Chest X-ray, PA view. Patient: 73 years old, sex F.
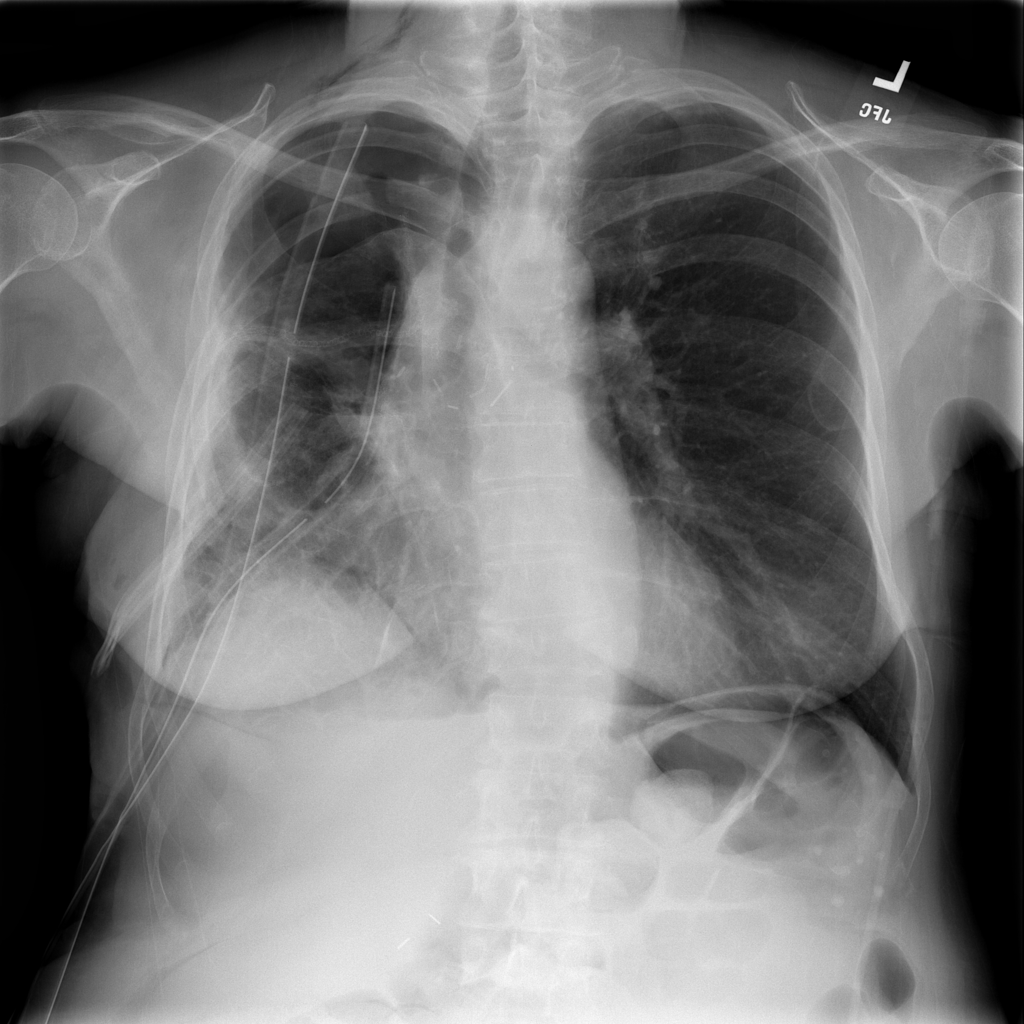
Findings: Atelectasis